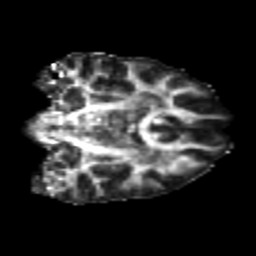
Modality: FA
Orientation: coronal
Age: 26
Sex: female
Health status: healthy
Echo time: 0.074 s